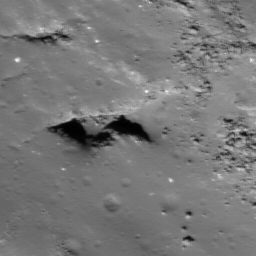
Pit: Tycho 9
Host crater: Tycho
Host type: impact_melt
Lunar coordinates: latitude -42.651, longitude 349.542